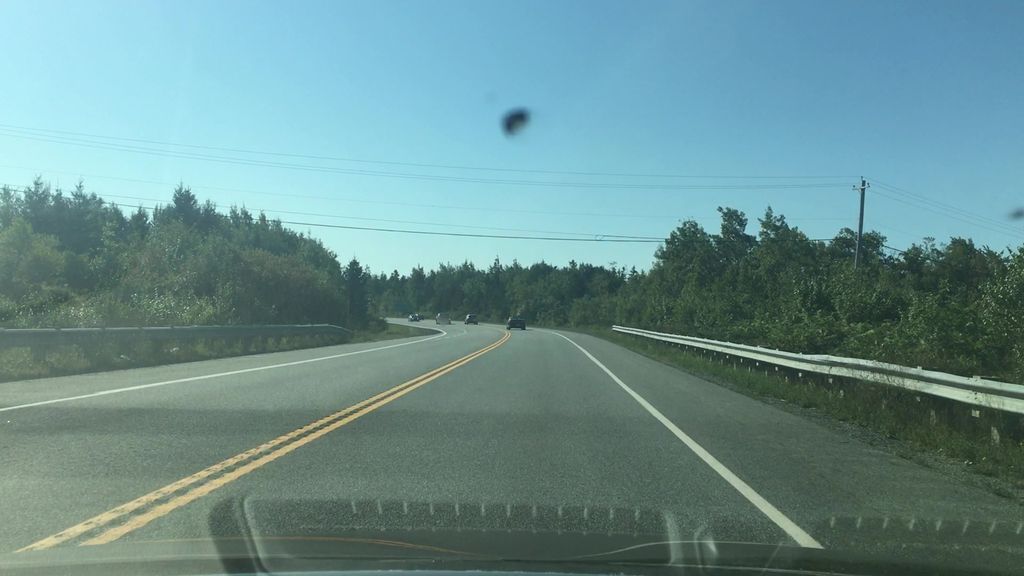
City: halifax